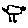
Label: bird